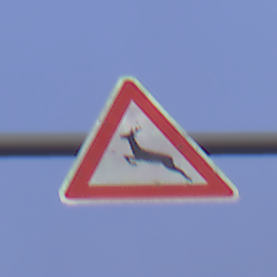
Verkehrszeichen: WildwechselRechts
Umgebung: Outdoor, Urban
Tageszeit: SunriseSunset
Wetter: Overcast
Licht: Natural
Jahreszeit: NotSpecified
Kontrast: LowContrast